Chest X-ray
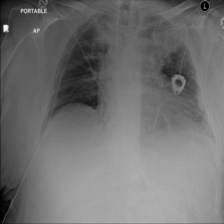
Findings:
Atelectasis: negative
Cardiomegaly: negative
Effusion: negative
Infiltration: negative
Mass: positive
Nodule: positive
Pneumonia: negative
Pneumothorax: negative
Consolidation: negative
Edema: negative
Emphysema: negative
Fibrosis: negative
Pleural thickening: negative
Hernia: negative